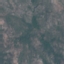
Land use / land cover: HerbaceousVegetation